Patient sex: M
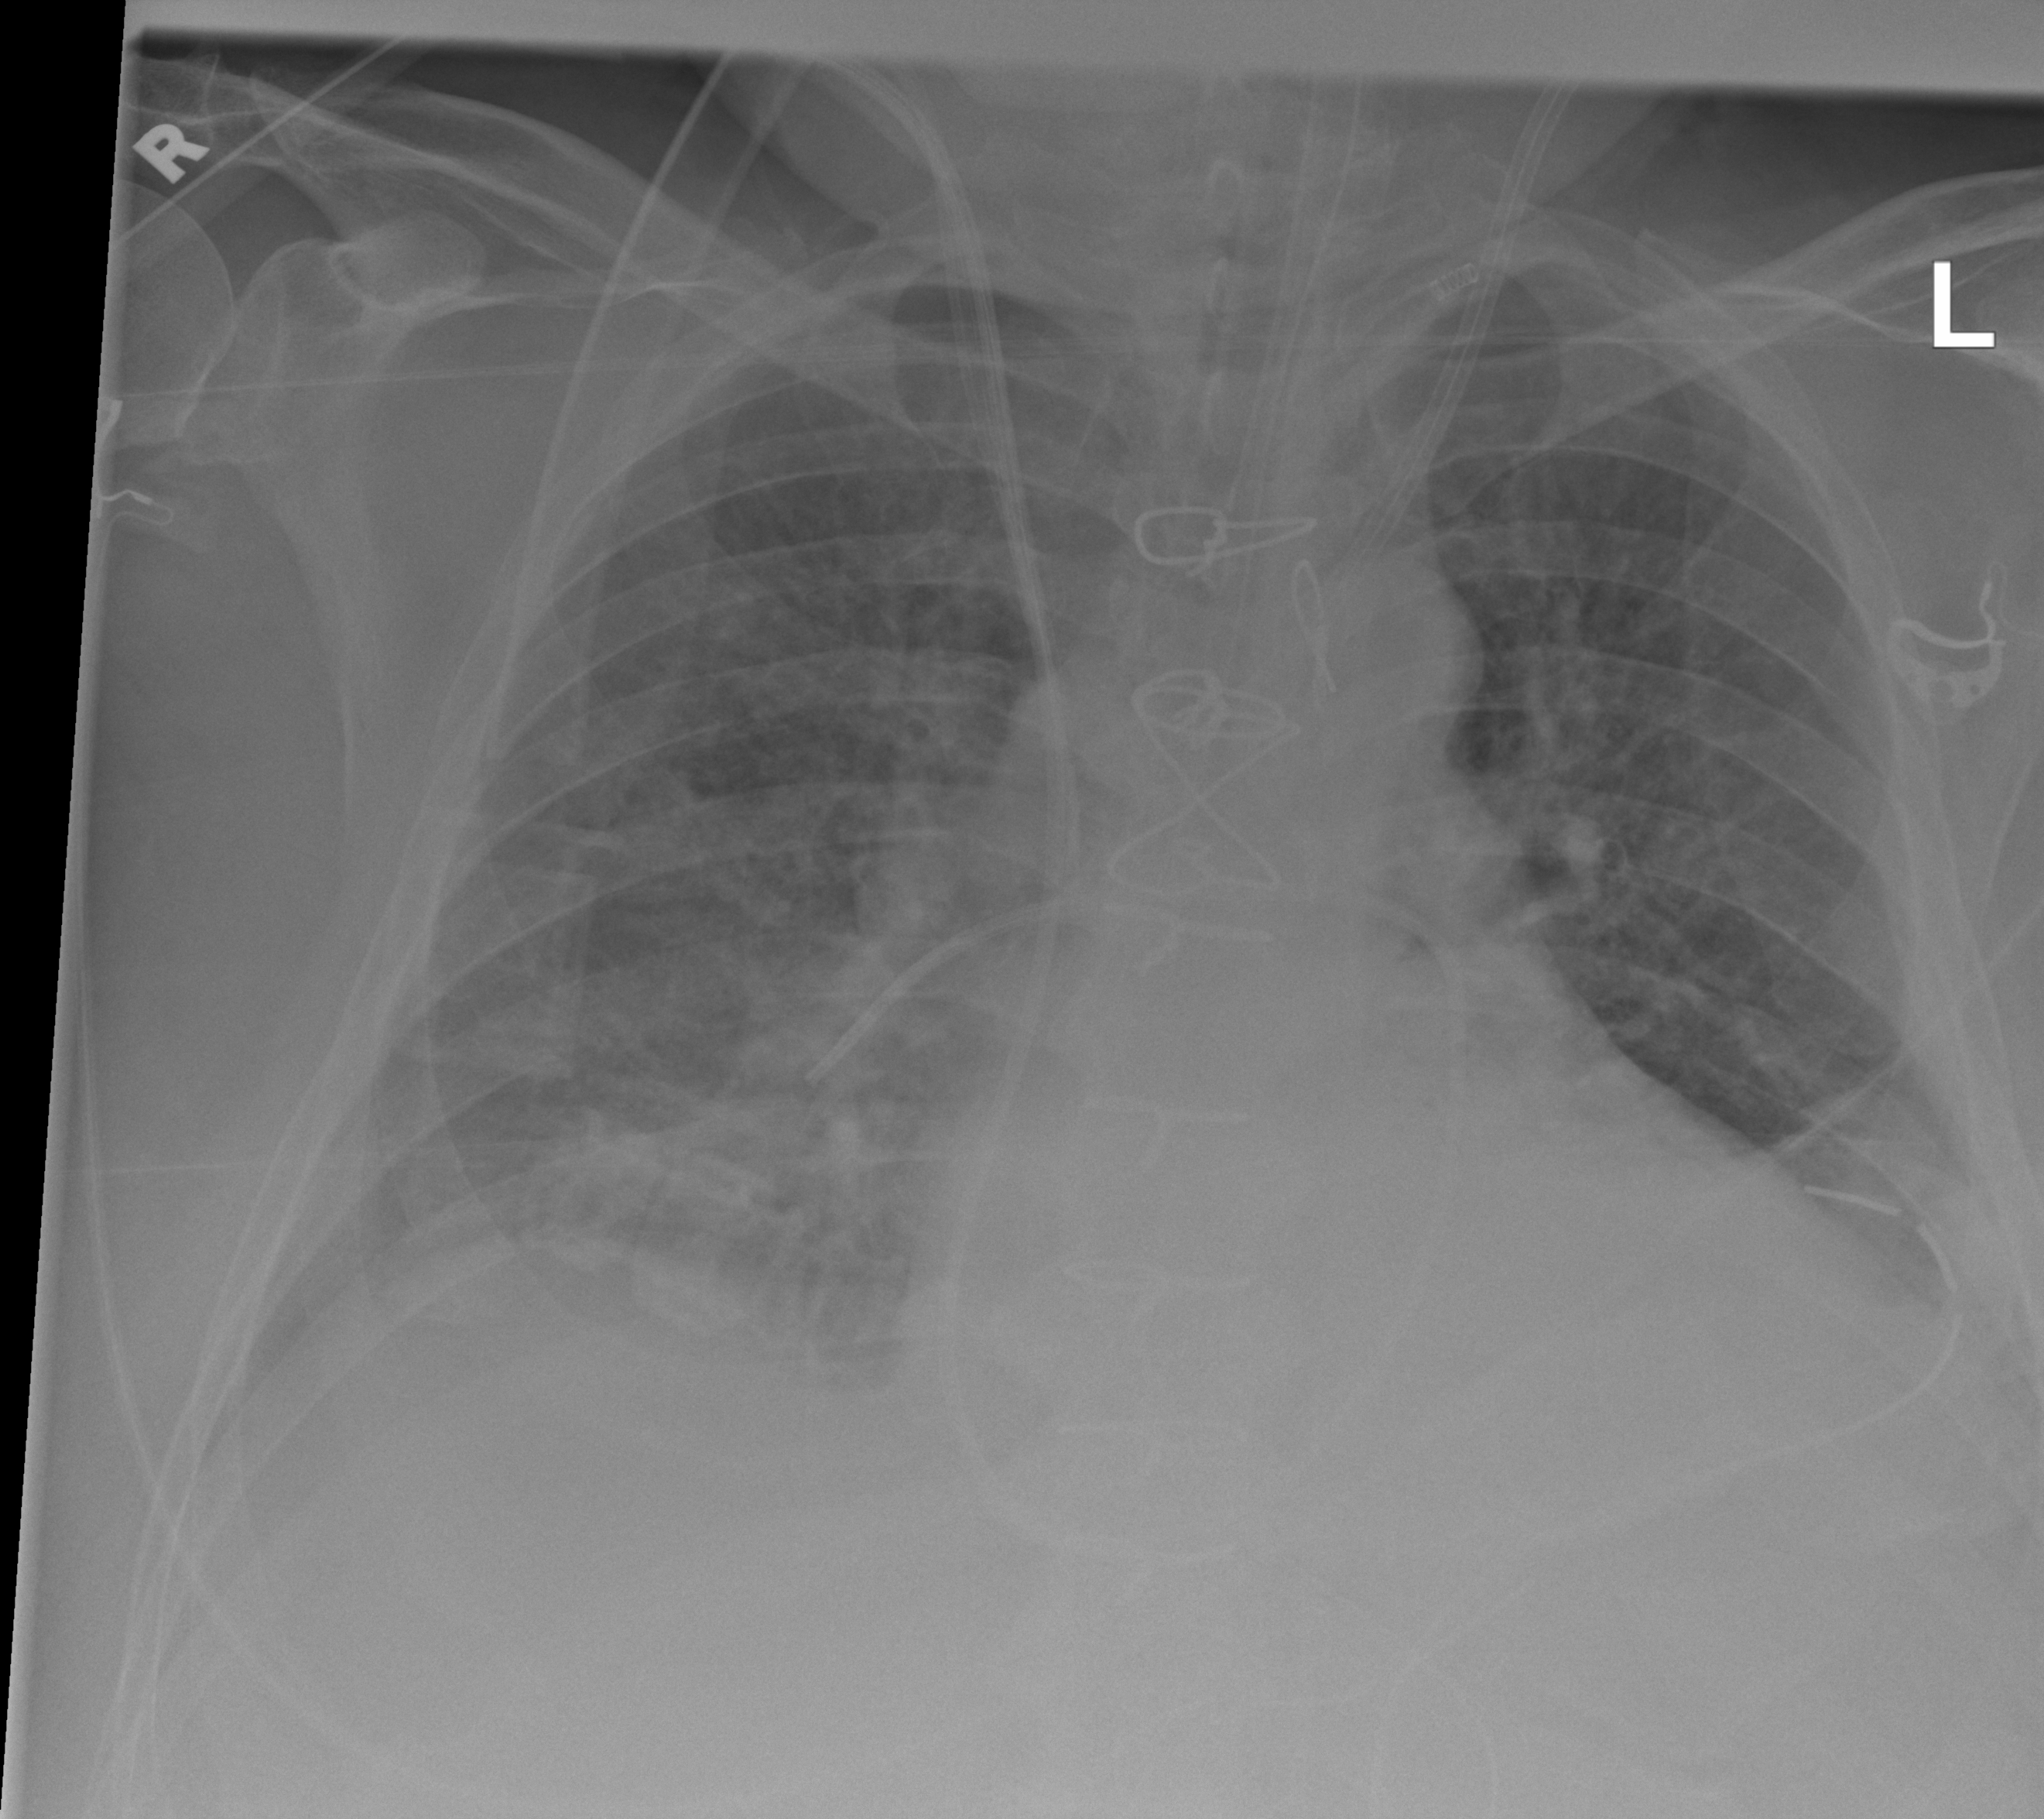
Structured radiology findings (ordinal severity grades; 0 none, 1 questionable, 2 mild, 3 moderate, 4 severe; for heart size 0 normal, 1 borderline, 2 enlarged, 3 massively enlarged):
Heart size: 2
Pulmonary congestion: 2
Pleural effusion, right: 2
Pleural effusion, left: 2
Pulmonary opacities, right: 0
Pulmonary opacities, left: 0
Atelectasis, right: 0
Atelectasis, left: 0